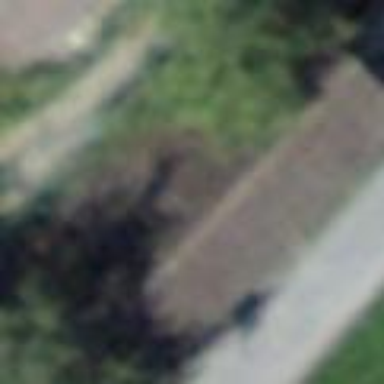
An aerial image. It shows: Shed building.